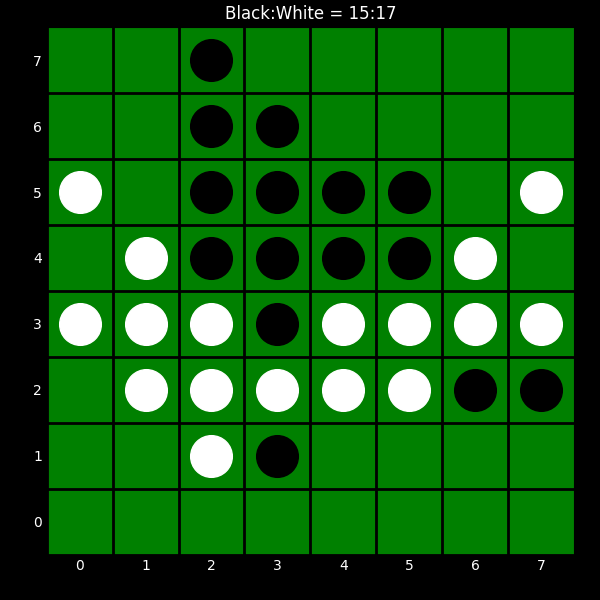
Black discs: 15
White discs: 17